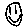
Label: smiley face